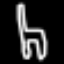
Label: chair